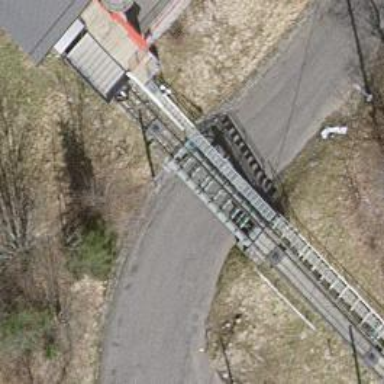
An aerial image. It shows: Funicular railway bridge.